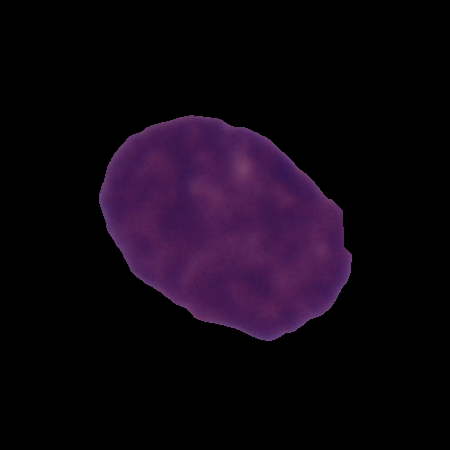
Label: cancer